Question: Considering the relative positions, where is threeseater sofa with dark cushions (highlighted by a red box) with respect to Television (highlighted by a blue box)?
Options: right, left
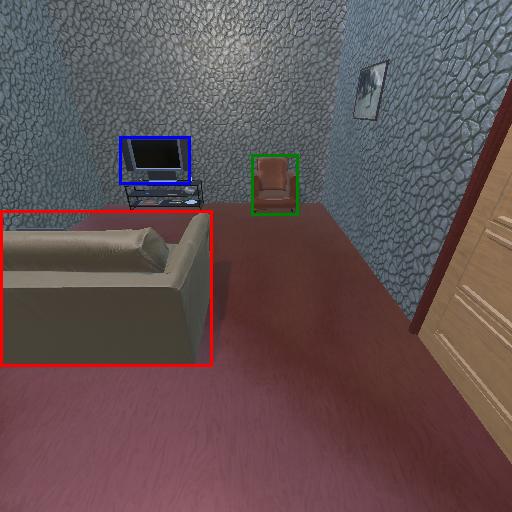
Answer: right